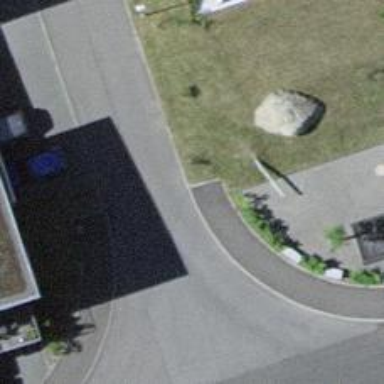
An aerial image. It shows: Kerb barrier.